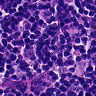
Metastatic tissue present: no